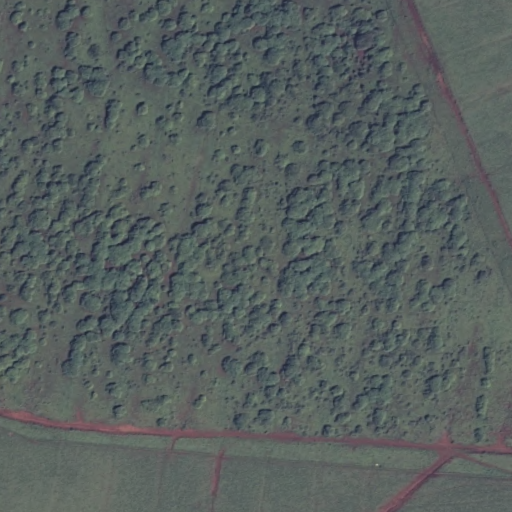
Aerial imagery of mountain in Hawaii named Kopala containing only unknown